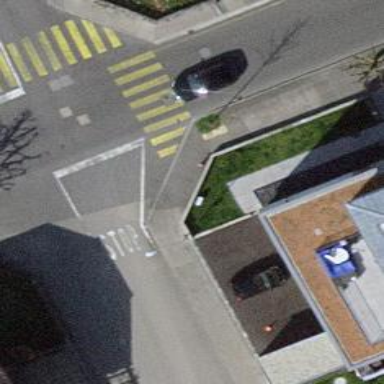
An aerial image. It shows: Asphalt sidewalk along the footway.